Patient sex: M
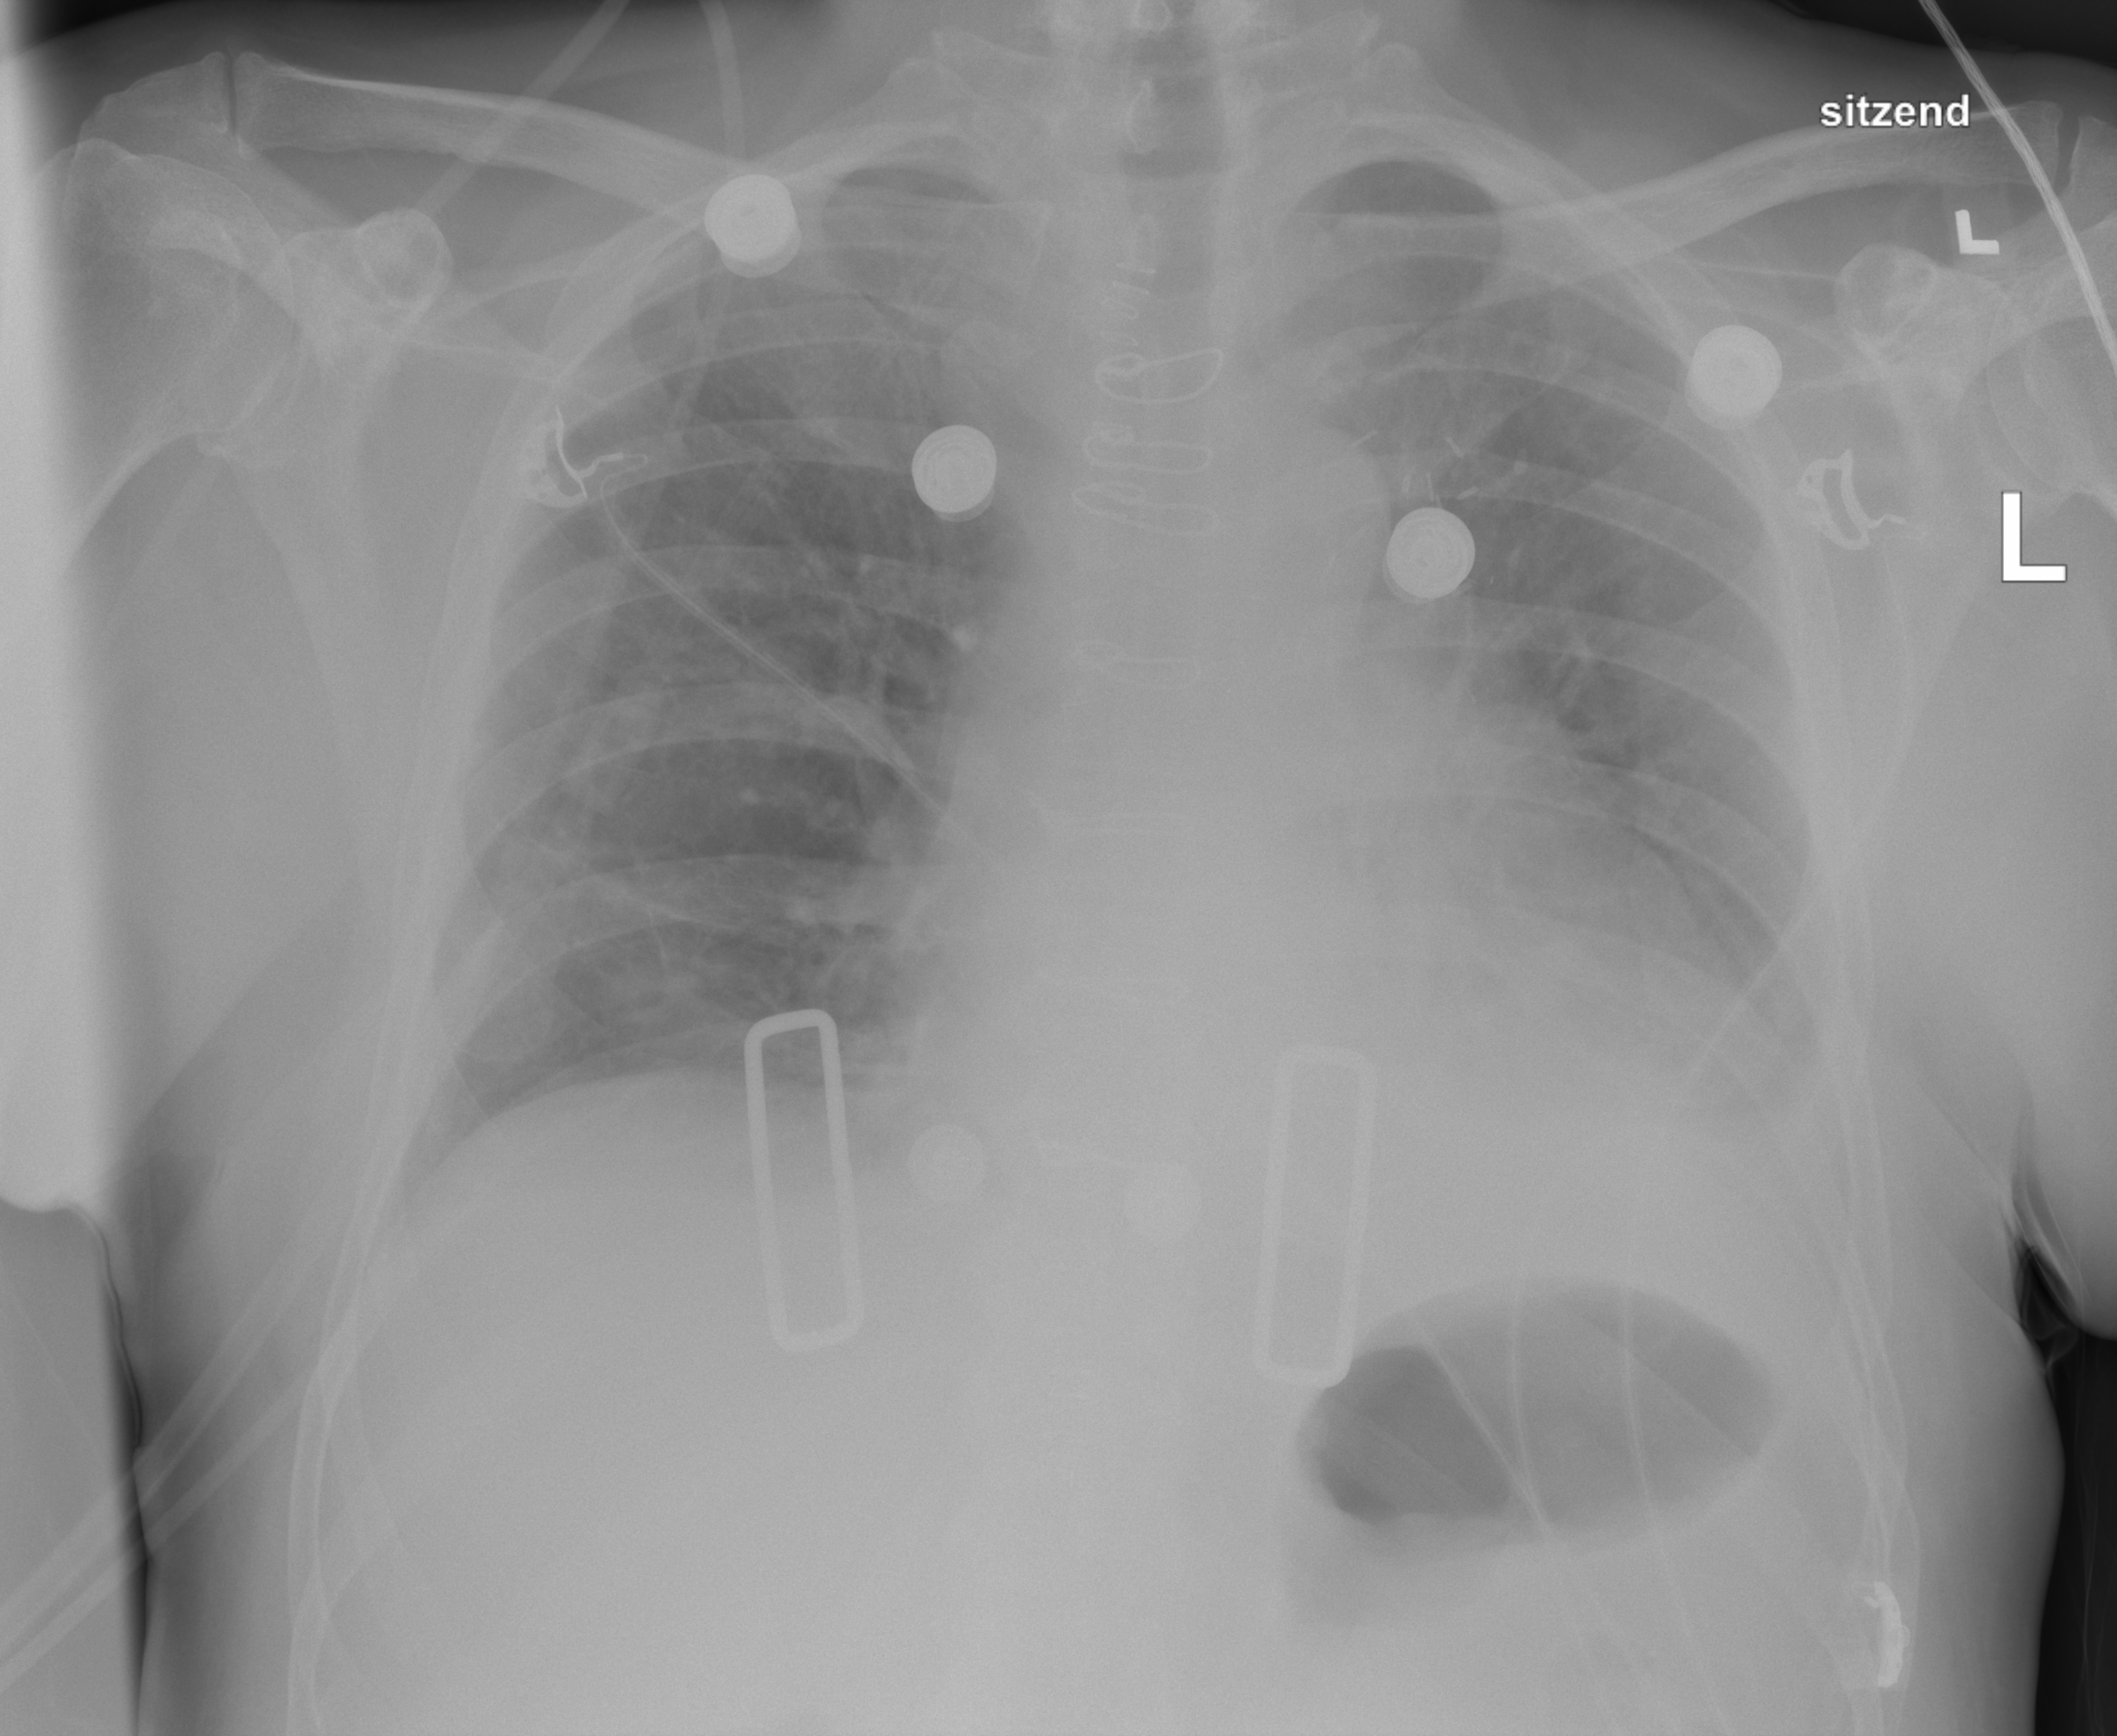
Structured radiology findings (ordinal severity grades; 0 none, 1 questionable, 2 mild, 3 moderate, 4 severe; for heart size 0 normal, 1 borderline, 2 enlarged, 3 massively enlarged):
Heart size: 2
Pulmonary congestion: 0
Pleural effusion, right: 0
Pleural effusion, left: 2
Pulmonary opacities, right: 0
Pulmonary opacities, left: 0
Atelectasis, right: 2
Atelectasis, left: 2